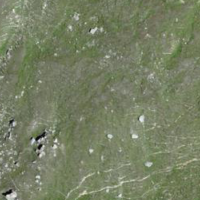
EUNIS habitat code: 26
Species observed at this site:
Silene acaulis